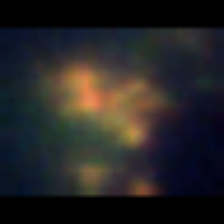
Taxon: Unknown_full_image
Group: Unknown